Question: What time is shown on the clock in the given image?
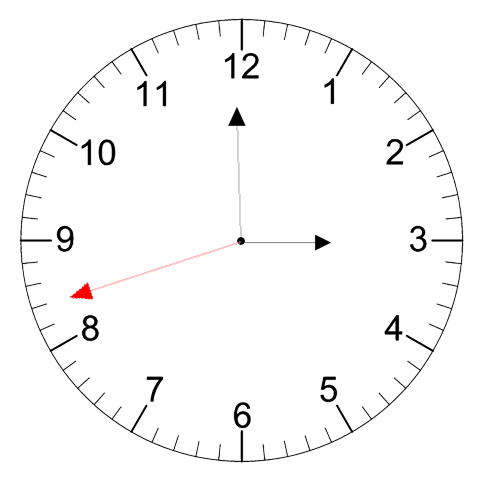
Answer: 02:59:42